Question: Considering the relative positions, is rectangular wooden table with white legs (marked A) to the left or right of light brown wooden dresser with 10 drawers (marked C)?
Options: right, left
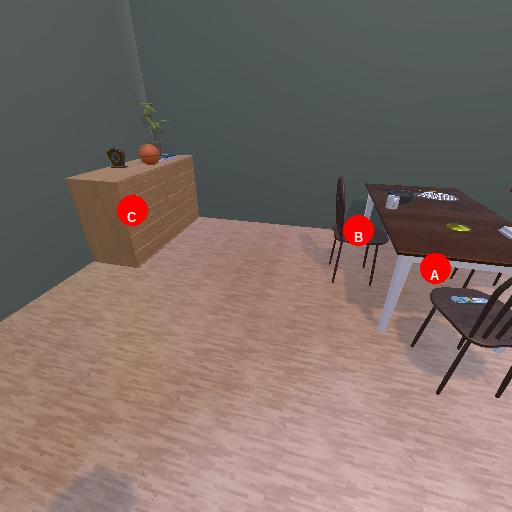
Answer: right